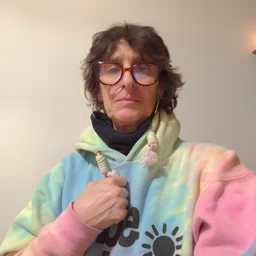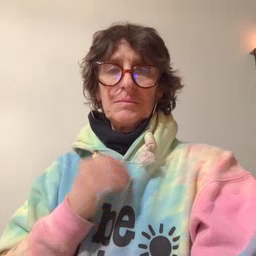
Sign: flower